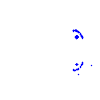
Particle: kaon